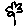
Label: flower